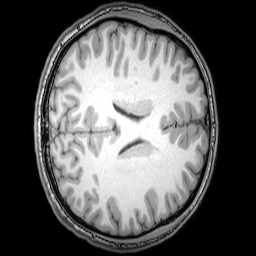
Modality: T1w
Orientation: axial
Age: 25
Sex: male
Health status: healthy
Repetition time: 0.081 s
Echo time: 0.037 s